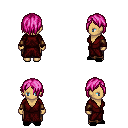
a pixel art fantasy rpg character, female body template, human, tanned skin, red robe, robe skirt, pink bangs hairstyle, leather bracers, black slippers, four views (front, back, left, right), 2x2 character sprite sheet, small pixel art, hard edges, no anti-aliasing